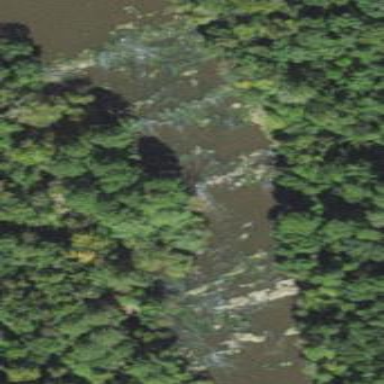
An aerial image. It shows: Rapids in the waterway with whitewater.